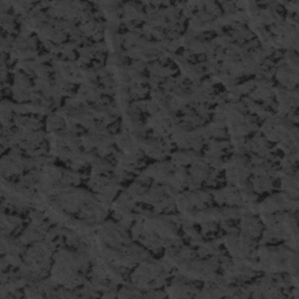
Label: frost